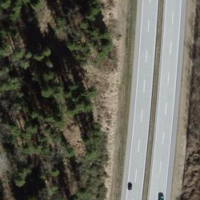
EUNIS habitat code: 57
Species observed at this site:
Vanessa cardui
Roeseliana roeselii